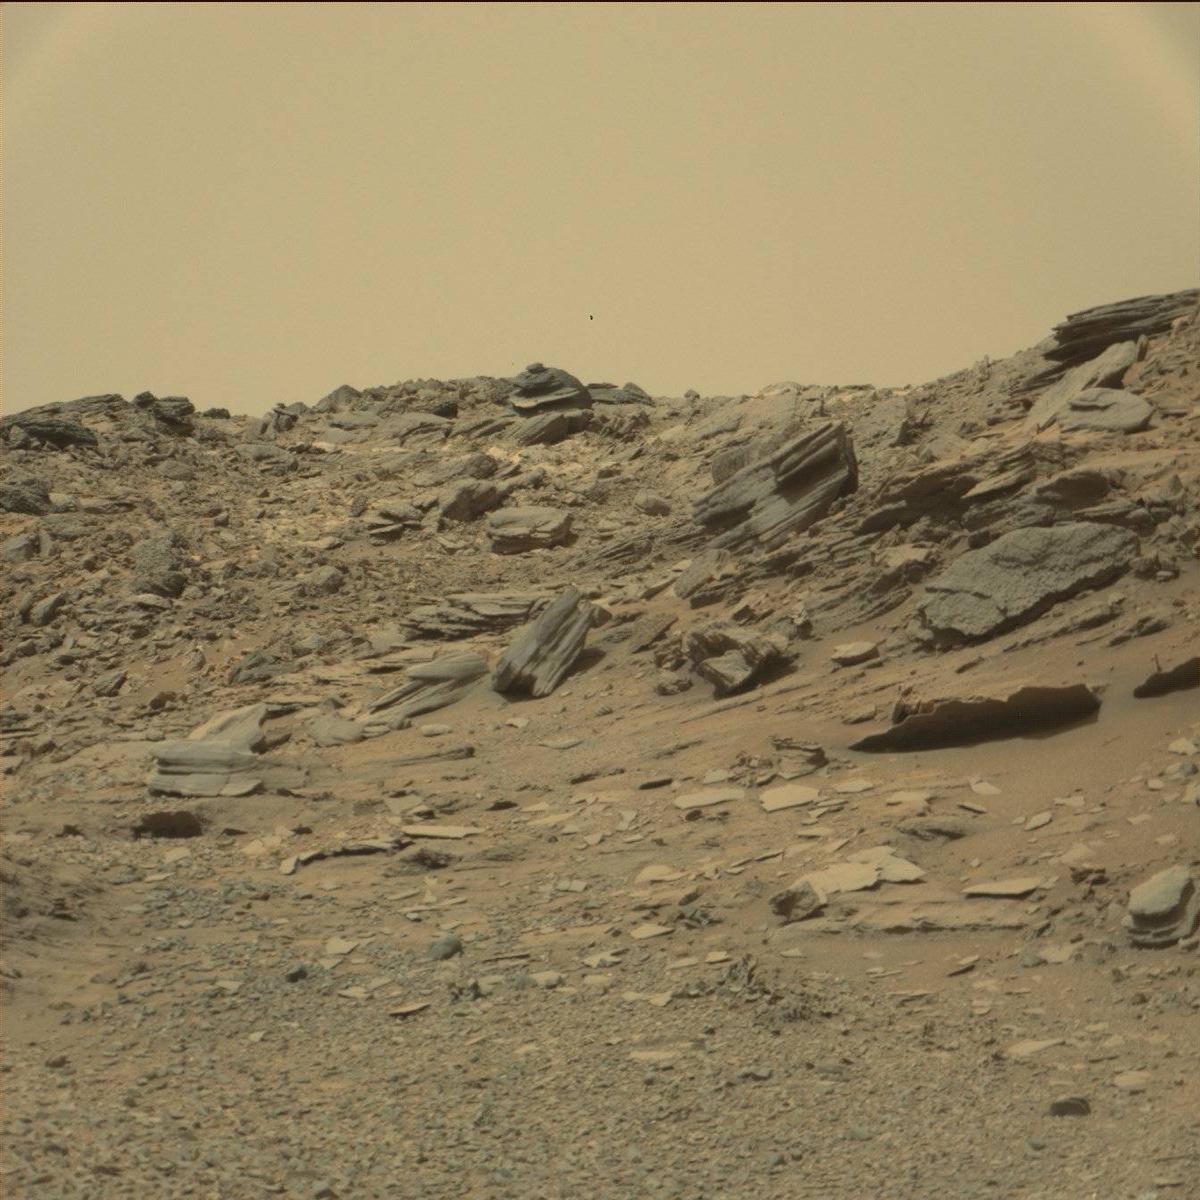
Terrain classes present: Bedrock, Rock, Sand / Soil, Sky